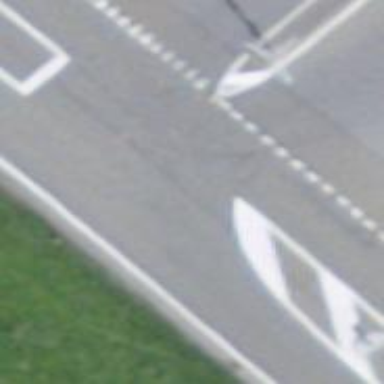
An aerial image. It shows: Motorway junction.